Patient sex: M
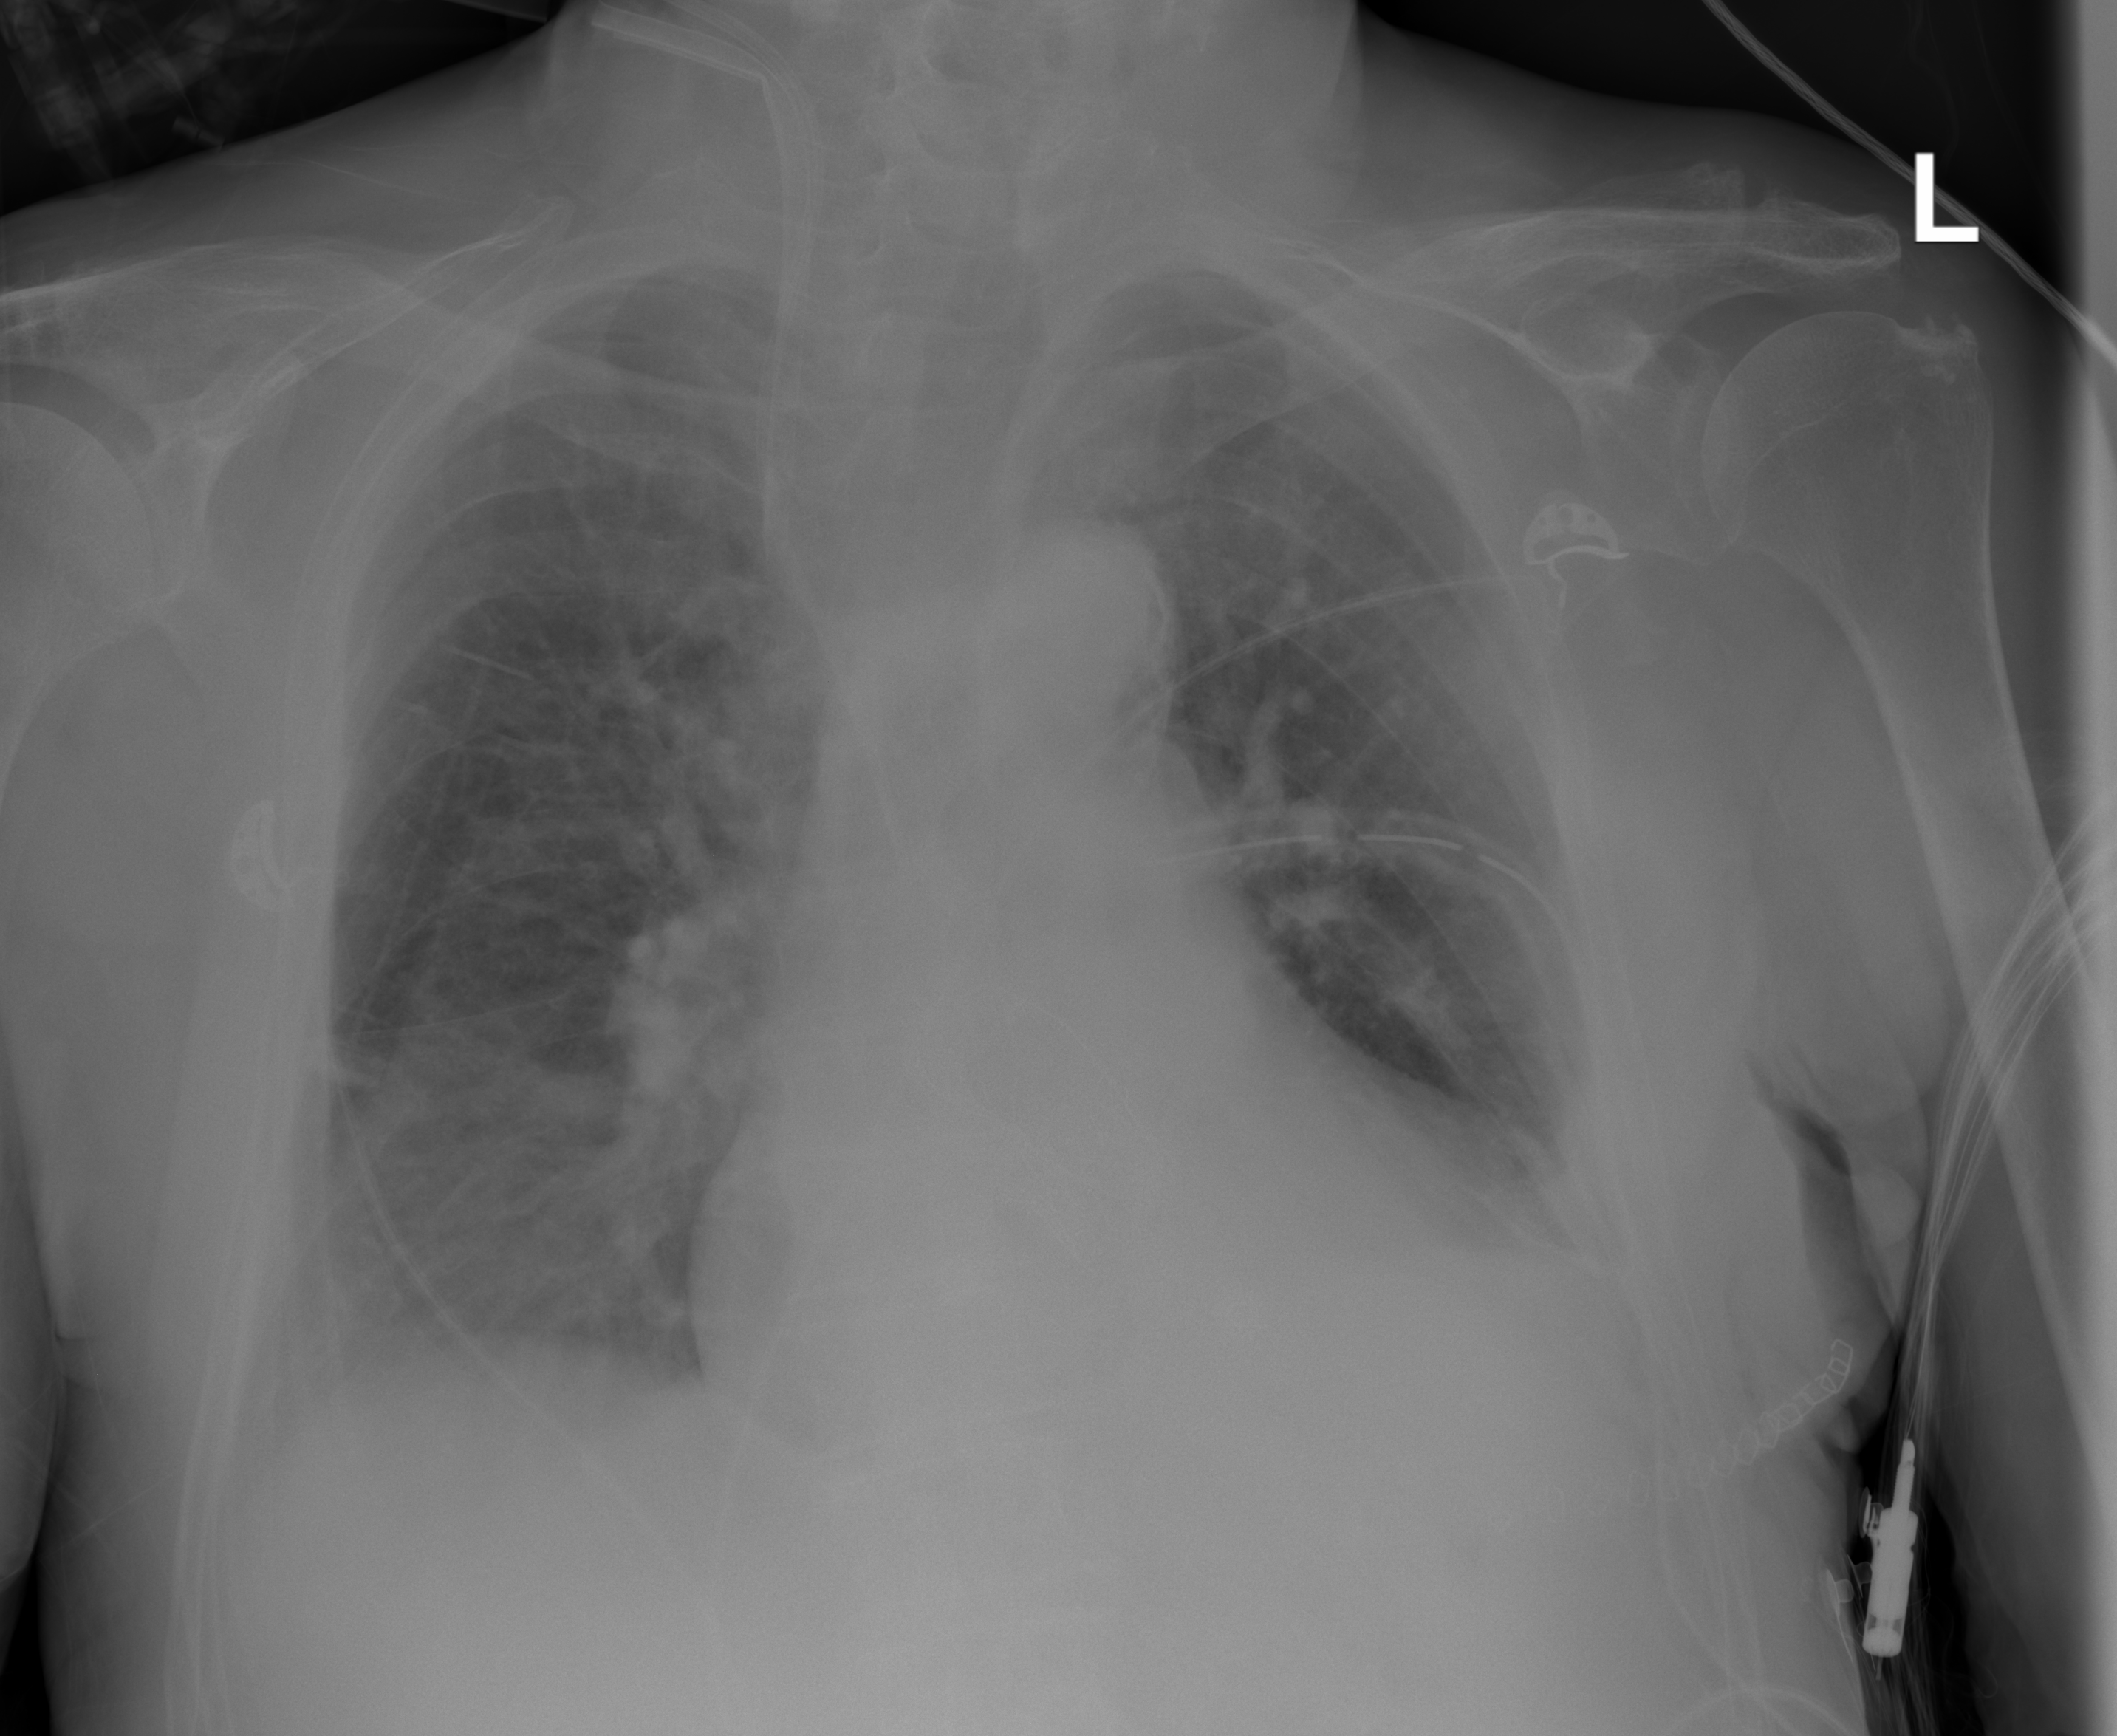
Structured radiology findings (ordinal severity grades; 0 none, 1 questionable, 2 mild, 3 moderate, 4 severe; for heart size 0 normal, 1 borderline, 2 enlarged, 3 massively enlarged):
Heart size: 2
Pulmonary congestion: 2
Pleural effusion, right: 1
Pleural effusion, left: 2
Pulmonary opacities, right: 0
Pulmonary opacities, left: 0
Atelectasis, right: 1
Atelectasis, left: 2